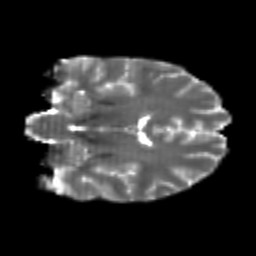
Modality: T2w
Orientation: coronal
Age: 20
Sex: female
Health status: healthy
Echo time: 0.074 s